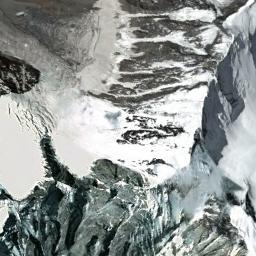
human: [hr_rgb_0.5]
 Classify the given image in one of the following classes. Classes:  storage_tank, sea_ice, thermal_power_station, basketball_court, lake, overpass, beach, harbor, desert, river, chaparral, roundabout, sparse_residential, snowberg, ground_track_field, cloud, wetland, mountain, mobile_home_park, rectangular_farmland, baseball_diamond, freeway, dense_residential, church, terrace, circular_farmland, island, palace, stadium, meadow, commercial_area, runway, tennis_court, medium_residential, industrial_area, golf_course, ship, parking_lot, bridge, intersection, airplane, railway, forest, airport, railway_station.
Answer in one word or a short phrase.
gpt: snowberg